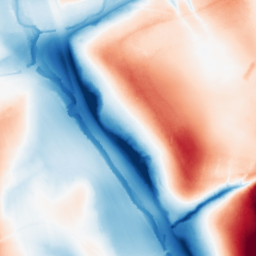
Category: classical
Decomposition family: gaussian_anisotropic
Decomposition parameters: sigma_x: 50
sigma_y: 2
Upsampling method: bicubic_3x
Upsampling parameters: scale: 3
Upsampling scale: 3